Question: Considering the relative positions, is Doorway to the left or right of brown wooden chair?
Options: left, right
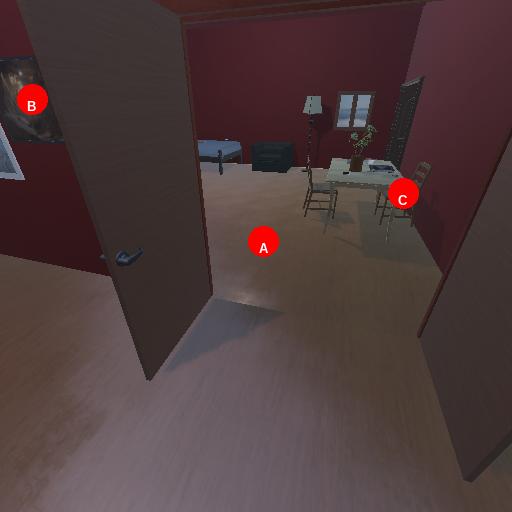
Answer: left